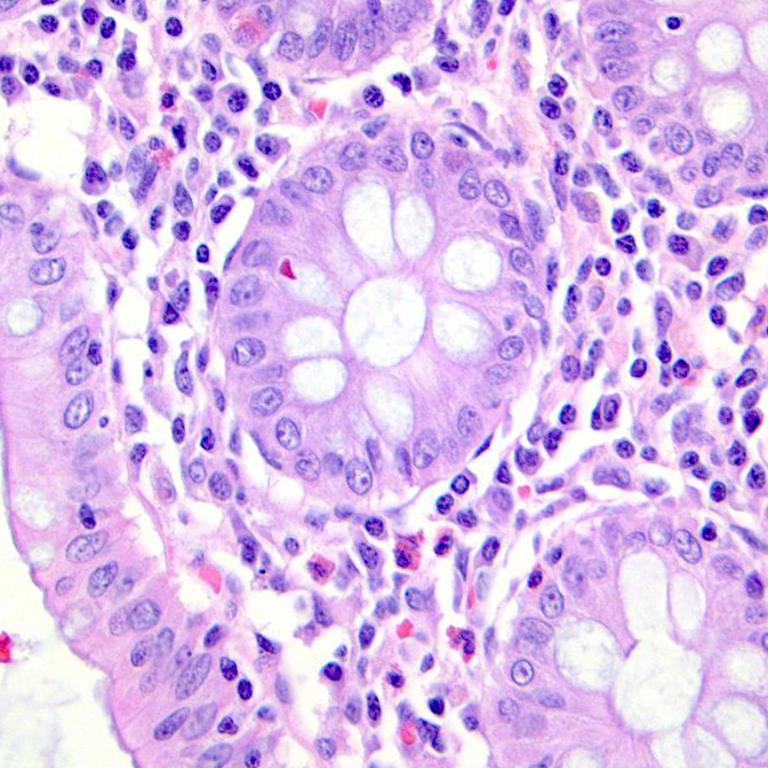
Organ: colon
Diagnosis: benign